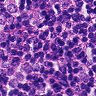
Metastatic tissue present: yes